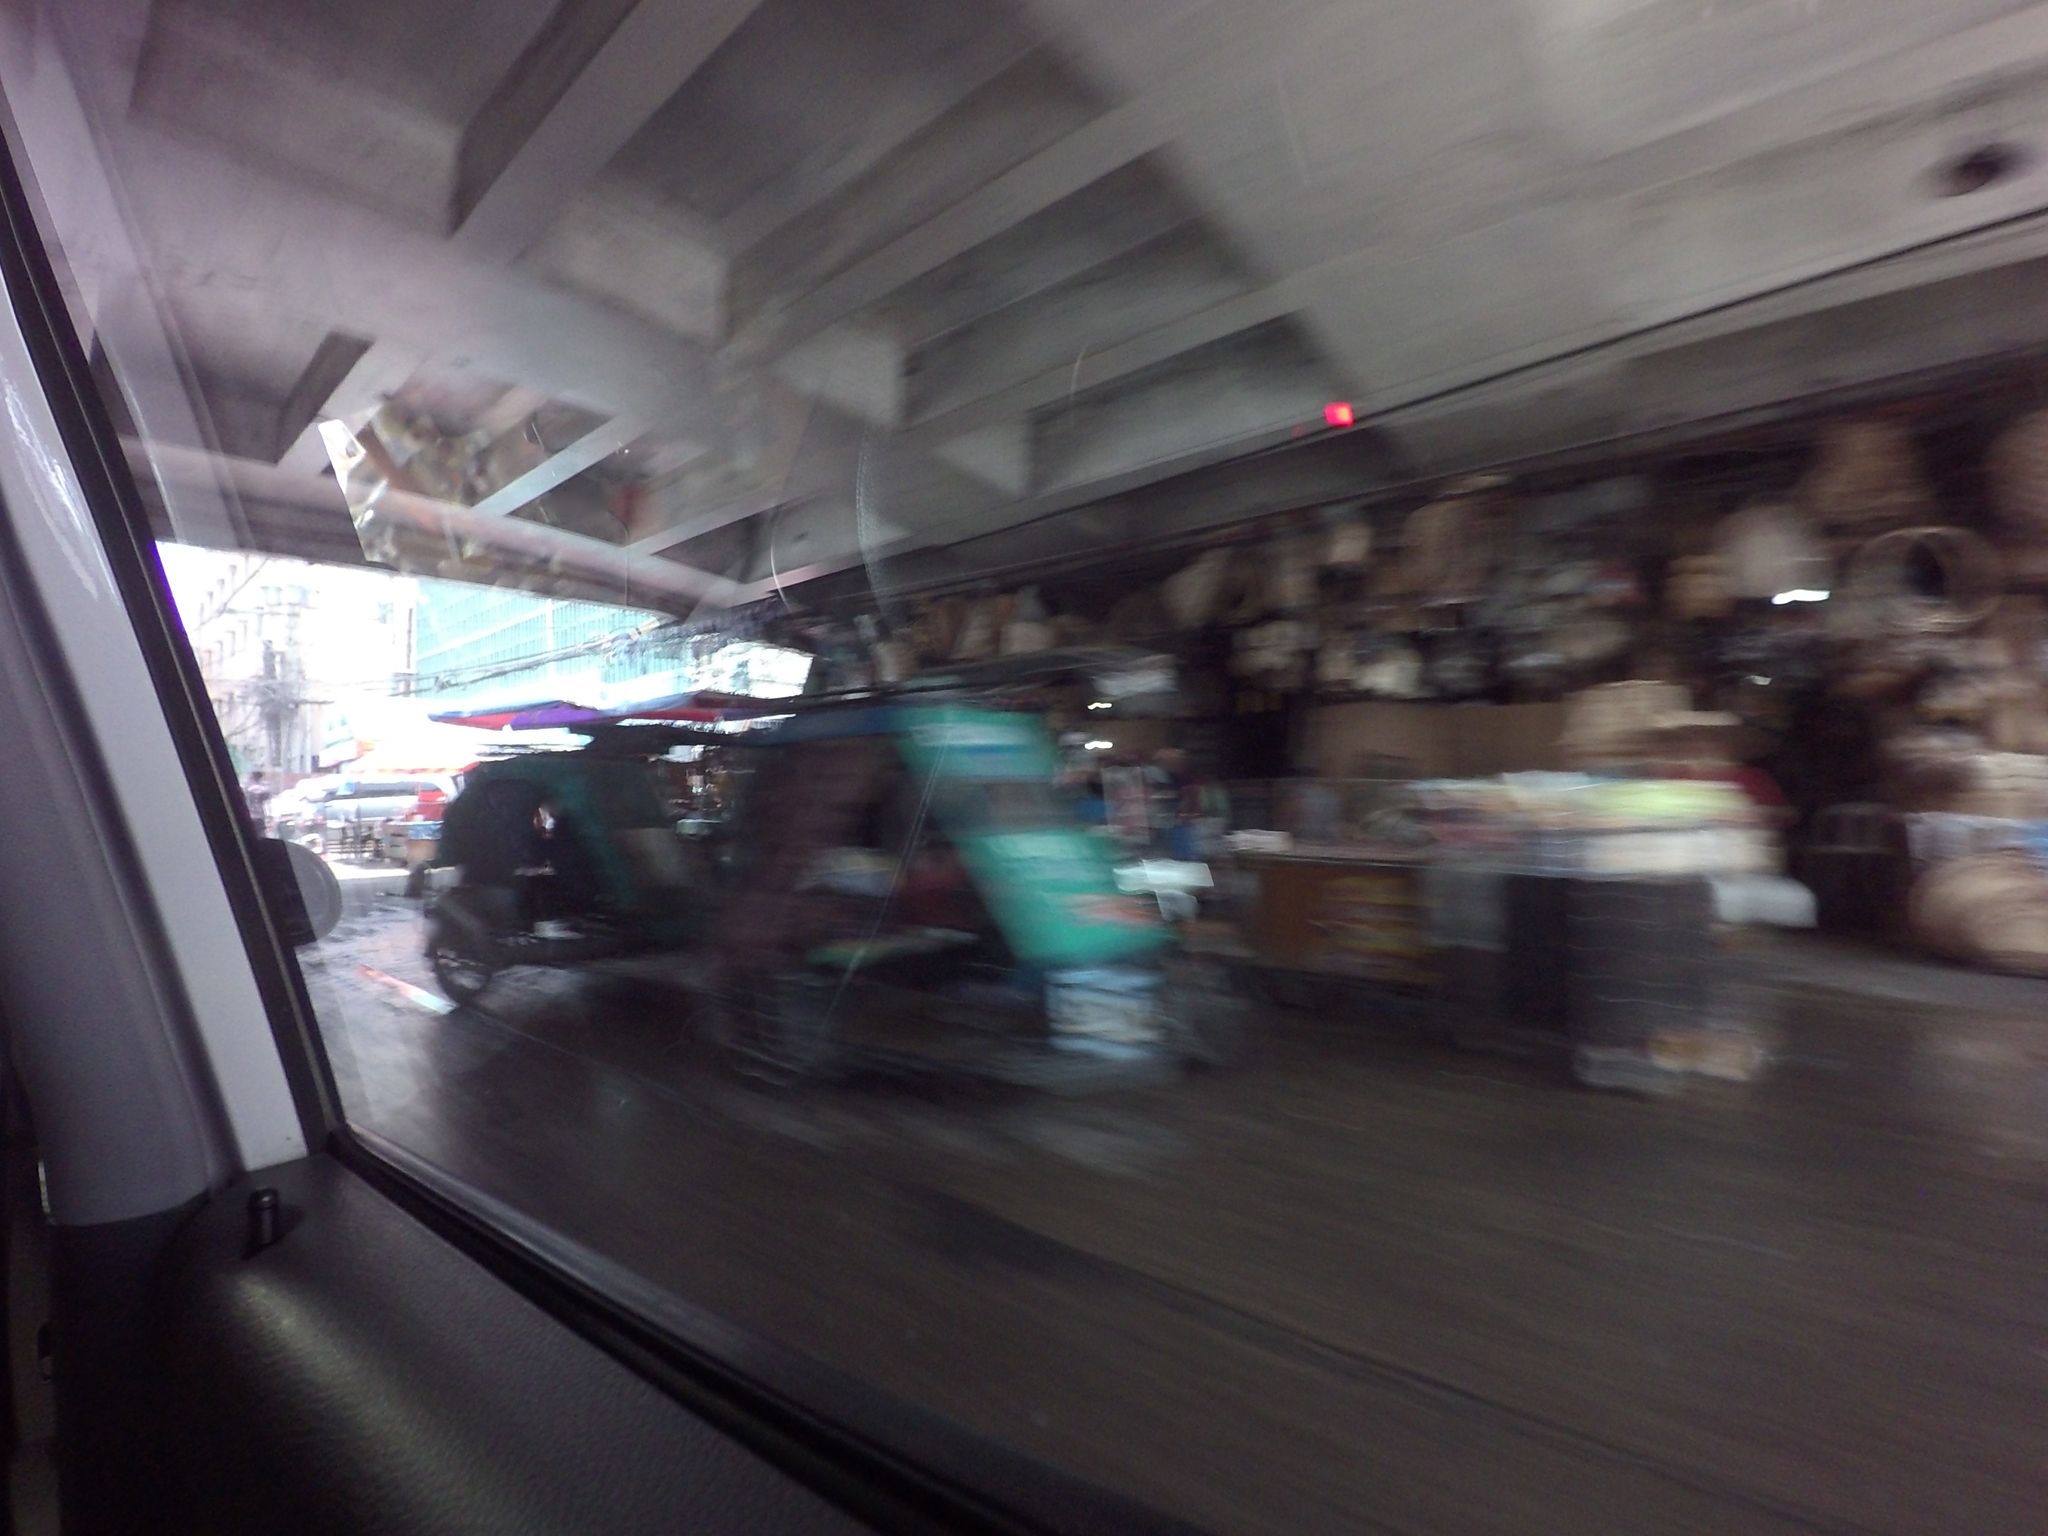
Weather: rainy
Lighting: night
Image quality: slightly poor
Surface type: driving surface
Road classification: service, steps
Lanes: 2
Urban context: urban centre
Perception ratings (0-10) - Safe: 1.3, Lively: 4.85, Beautiful: 9.1, Boring: 6.65, Depressing: 6.15, Wealthy: 1.06